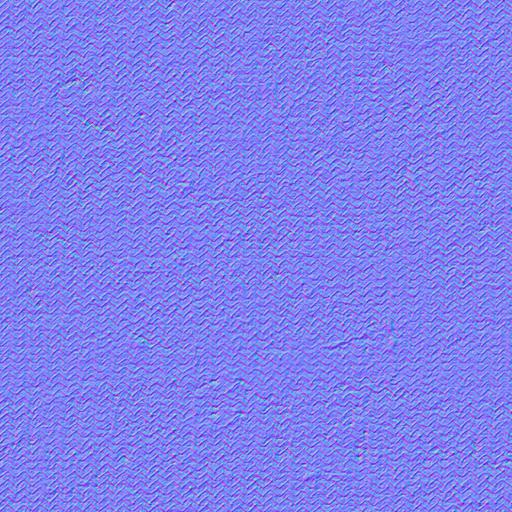
fabric grey rough